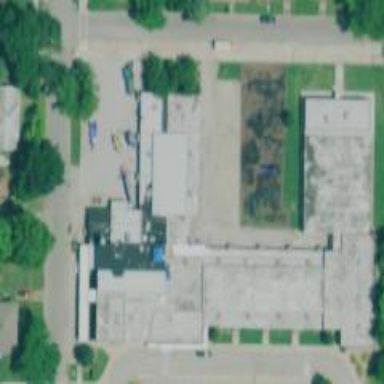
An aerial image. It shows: School building.